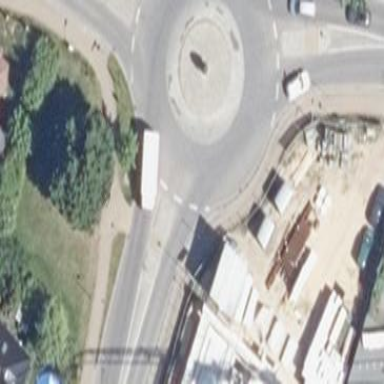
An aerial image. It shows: Secondary road with asphalt surface leading to roundabout junction. There are separate sidewalks and separate cycleway along the road.